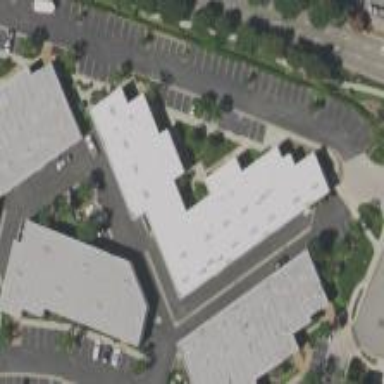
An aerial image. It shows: Warehouse building.